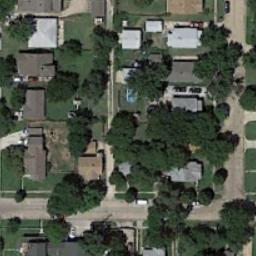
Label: medium_residential